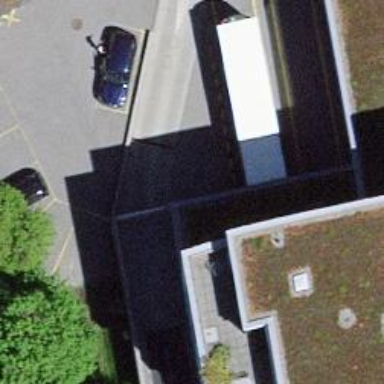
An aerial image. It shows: Parking entrance.